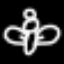
Label: angel